Question: I have a custom themed orchard site - I am new to Orchard.
All pages have the same header with primary navigation, and footer. I have set header & footer up as Zones.
There are 4 main sections, 2 require a second navigation on the left; Information & FAQ.
I would like to dynamically create pages for those sections in the CMS - and have the page added to the appropriate second navigation menu, then when clicked navigate to that page (showing the correct navigation menu on the left - with the right styling for the rest of the page).
In simple steps what's the best way to do this - and does it need me to edit the Layout or other files in Visual Studio (I can if required).
I have found several articles on this online - but they all apply to completed themes, not one being created from scratch.
(I also don't have this 'map' of the site on the widgets page - how / should I create one somehow?):

Thanks.
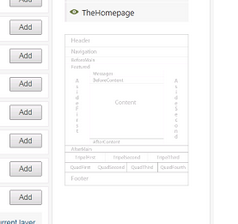
Answer: As i understood what you are after is creating a 'Widget'. Basically to show any content in your page you must create appropriate 'ContentType' and attach required parts to it , and to display it you must enter 'url' of that content in browser's address bar or click in a link for that content which in either case it will navigate to a new page and will display content inside '[Content] Zone'. but if you want to display a Content in a special 'Zone' and special pages, Creating a 'Widget' is the way to go.to create a widget the only thing required is to add a 'WidgetPart' to it and give it Stereotype of 'Widget'.you can do this by making following changes in 'Migration' file for your desired 'ContentType' :
'''
ContentDefinitionManager.AlterTypeDefinition("MyType", cfg => cfg
.WithPart("WidgetPart")
.WithPart("CommonPart")
.WithSetting("Stereotype", "Widget"));
'''
this will turn your 'Content Type' into a widget which can be placed in any Zone you want.
to add your widget to a Zone navigate to widgets from dashboard.

and then select the zone which you want to place your widget in :

and then select your widget

and finally select the layer in which your widget will be shown.a layer is set of rules which determine in which pages your widget will be displayed.for example selecting 'homepage' will display your widget only in home page, selecting 'default' will display your widget in all pages and so on.to define your own rule check <URL>.

to create new 'zone' in your theme just include the 'Zone' name in 'theme.txt' file then open up 'Layout.cshtml' (one resides in your custom theme's view directory) , and do following :
given your zone name is 'SecondaryNavigation' then add following code inside your theme
'''
@if (Model.SecondaryNavigation != null)
{
<div id="secondary-navigation" class="group">
<div class="inner">
@Zone(Model.SecondaryNavigation)
</div>
</div>
}
'''
with this an additional 'Zone' will be displayed in zone list and then you can put your widget inside your newly created 'zone'.and about that picture you asked about.it is an image file which created by author of the theme and named 'Theme.png' and will displayed as a preview in manage widget screen , you can create it for your own theme and put it in your theme view directory.
The migration file itself is not important.the only thing which is important is to define a class which drives from 'DataMigrationImpl' , orchar will pick your migration file and run it automatically , migration file has firstly a 'Create' method which returns 1 , and for each further update you must define a method called 'UpdateFromN' in which 'N' is current version your module is in, that will return 2 , 3 , ... what you can do in a migration file is creating database tables , creating 'ContentTypes' , 'ContentParts' , 'ContentFields' , etc. there is already couple of modules shipped with orchard , check them and get the idea.